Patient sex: M
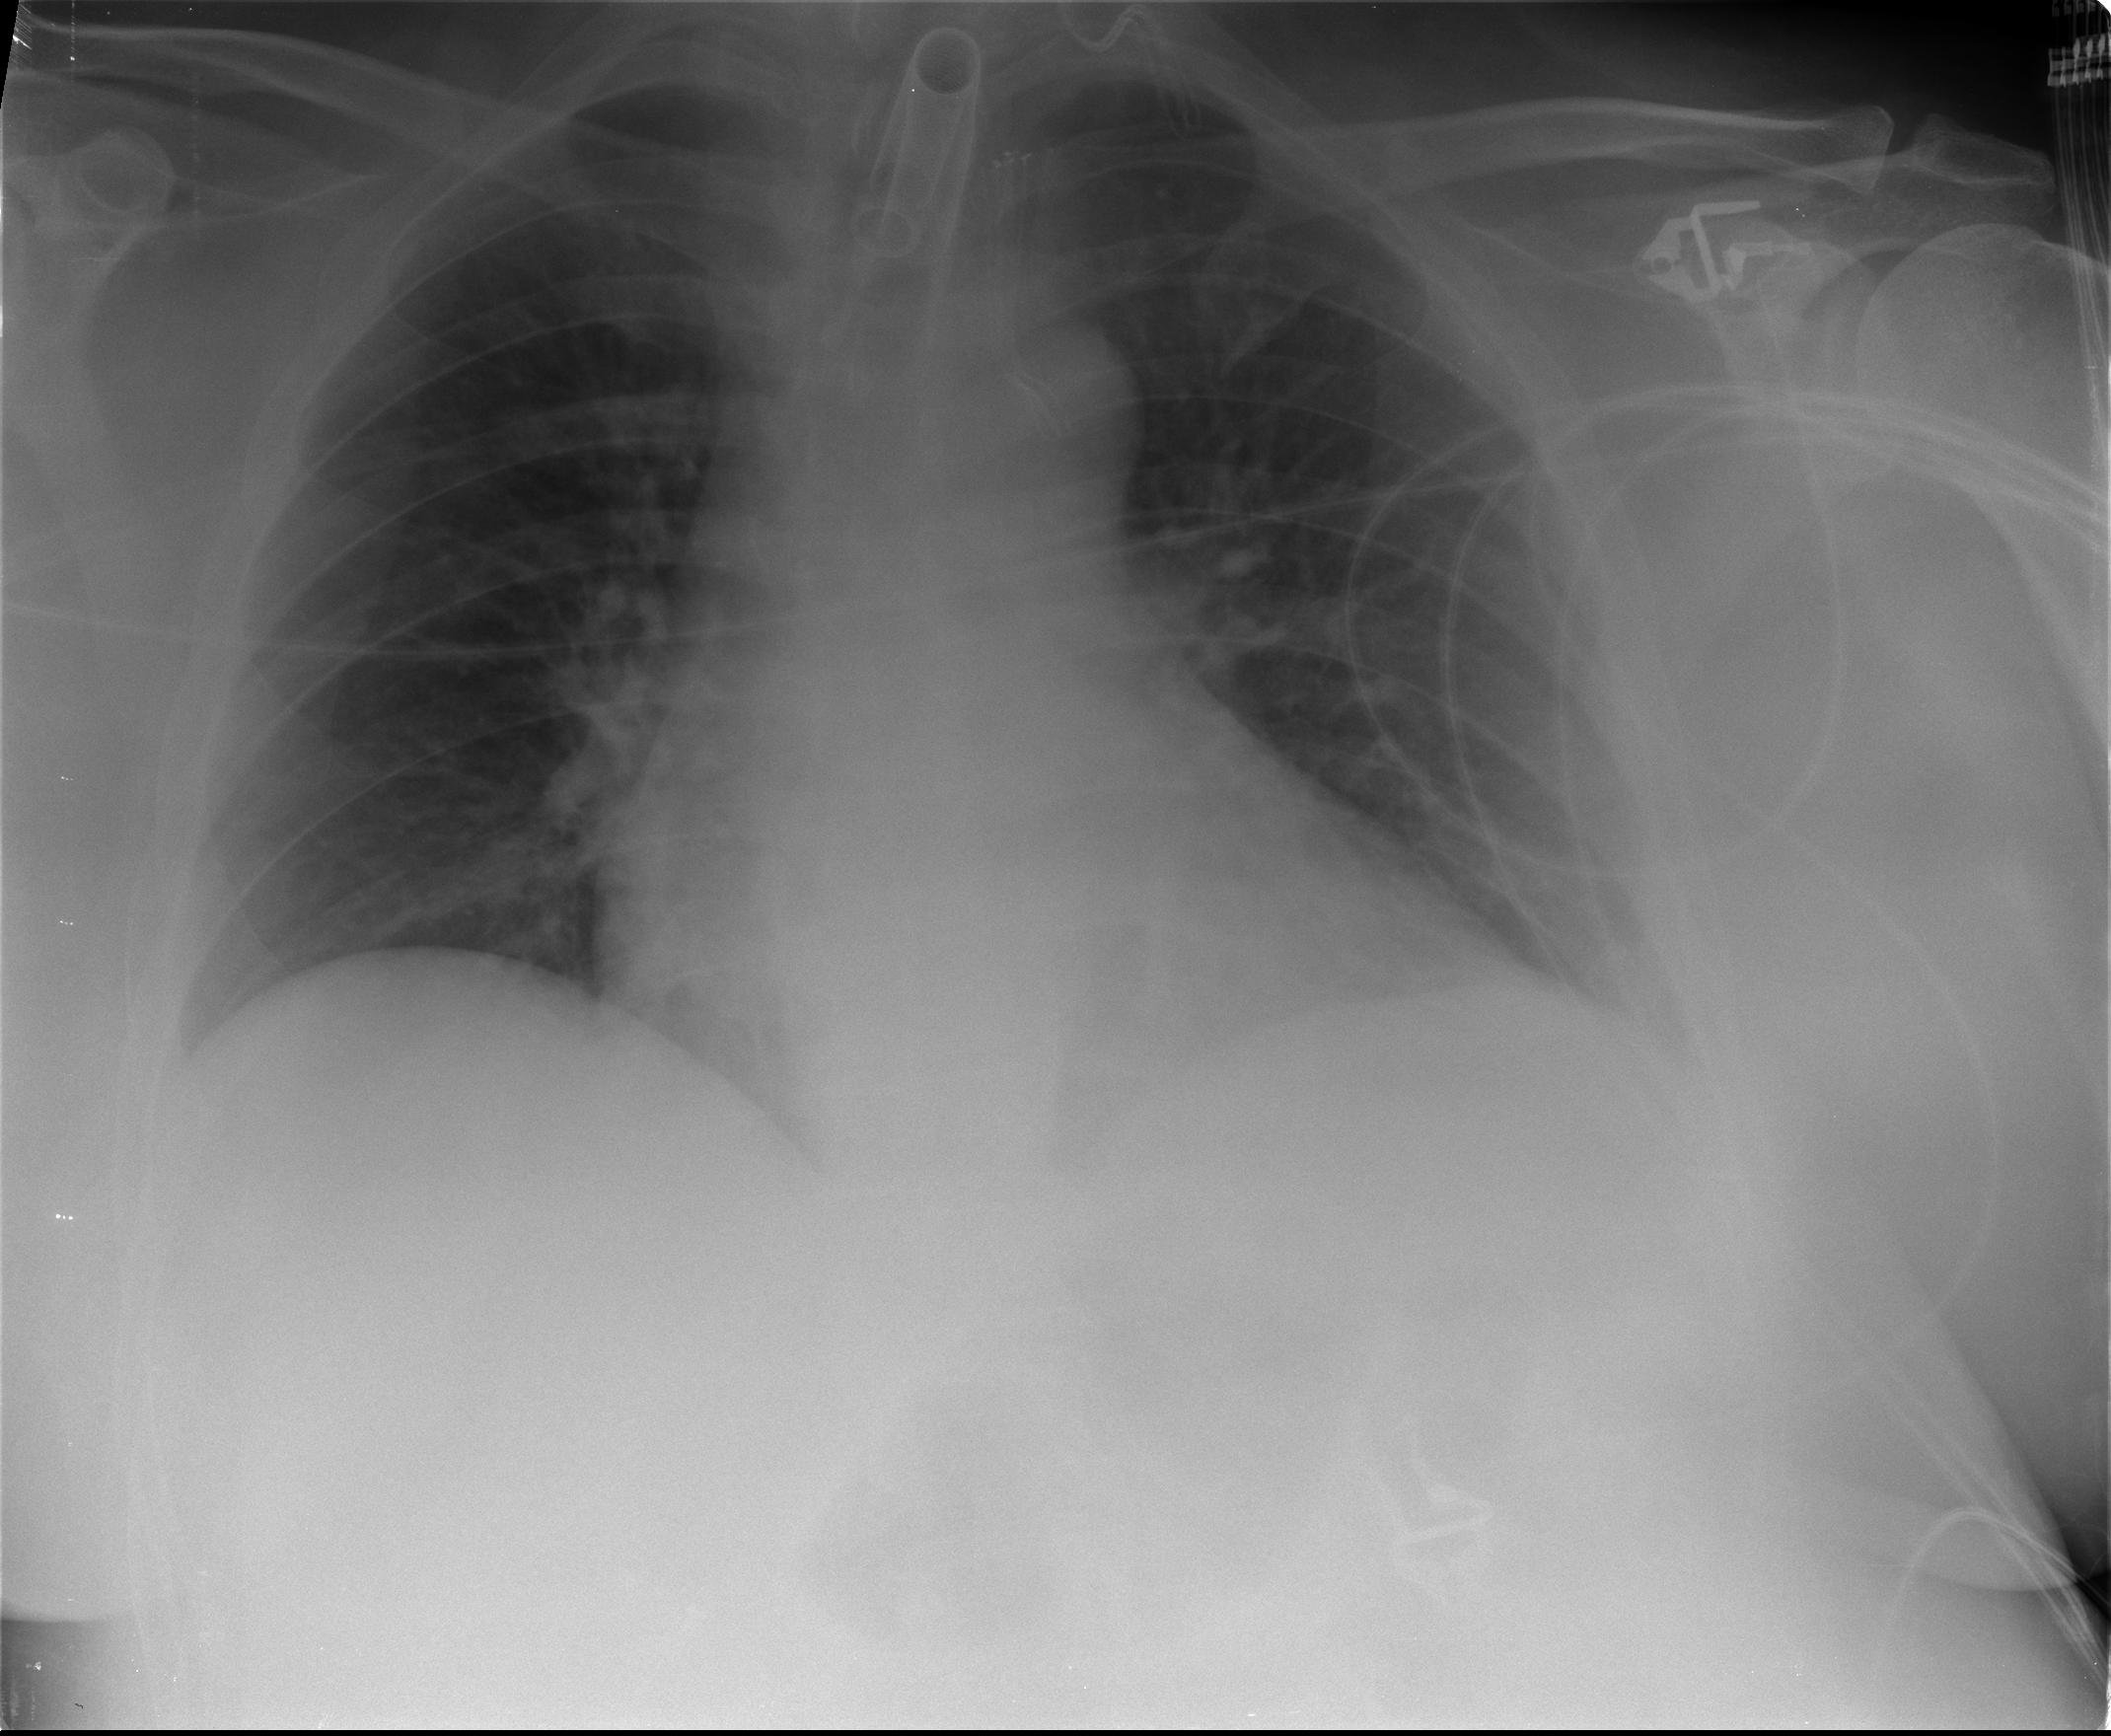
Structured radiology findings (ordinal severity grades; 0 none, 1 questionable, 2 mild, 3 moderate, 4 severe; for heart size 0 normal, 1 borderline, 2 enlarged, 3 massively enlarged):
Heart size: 2
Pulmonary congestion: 0
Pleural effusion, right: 0
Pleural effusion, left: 0
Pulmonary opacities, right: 0
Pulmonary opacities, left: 0
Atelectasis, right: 1
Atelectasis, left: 1